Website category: university
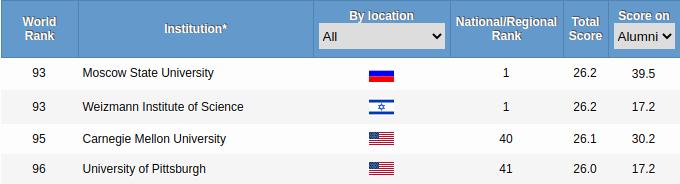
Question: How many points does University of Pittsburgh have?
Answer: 26.0

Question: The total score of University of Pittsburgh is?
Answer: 26.0

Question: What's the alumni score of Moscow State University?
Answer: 39.5

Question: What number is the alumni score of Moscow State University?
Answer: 39.5

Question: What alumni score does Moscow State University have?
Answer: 39.5

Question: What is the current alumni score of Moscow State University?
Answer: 39.5

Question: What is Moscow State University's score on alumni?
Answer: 39.5

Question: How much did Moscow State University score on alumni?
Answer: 39.5

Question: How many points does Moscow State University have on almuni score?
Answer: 39.5

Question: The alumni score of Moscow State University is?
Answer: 39.5

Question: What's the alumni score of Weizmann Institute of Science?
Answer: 17.2

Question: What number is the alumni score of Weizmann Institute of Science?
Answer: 17.2

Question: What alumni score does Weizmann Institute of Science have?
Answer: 17.2

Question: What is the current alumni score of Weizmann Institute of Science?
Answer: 17.2

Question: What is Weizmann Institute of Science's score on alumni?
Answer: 17.2

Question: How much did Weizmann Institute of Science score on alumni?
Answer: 17.2

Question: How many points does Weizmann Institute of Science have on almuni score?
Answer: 17.2

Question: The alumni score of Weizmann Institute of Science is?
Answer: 17.2

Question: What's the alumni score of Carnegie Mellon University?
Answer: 30.2

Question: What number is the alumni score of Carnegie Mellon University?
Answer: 30.2

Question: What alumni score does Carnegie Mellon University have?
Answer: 30.2

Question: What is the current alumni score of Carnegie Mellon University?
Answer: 30.2

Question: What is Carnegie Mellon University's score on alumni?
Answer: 30.2

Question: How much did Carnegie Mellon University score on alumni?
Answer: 30.2

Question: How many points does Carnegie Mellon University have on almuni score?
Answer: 30.2

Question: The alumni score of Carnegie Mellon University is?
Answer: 30.2

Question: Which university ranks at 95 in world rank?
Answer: Carnegie Mellon University

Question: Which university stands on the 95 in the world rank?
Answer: Carnegie Mellon University

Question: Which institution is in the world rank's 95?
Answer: Carnegie Mellon University

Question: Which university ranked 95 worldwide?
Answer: Carnegie Mellon University

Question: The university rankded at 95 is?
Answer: Carnegie Mellon University

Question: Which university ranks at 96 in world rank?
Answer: University of Pittsburgh

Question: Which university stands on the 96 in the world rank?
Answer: University of Pittsburgh

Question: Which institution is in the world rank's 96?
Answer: University of Pittsburgh

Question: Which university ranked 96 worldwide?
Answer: University of Pittsburgh

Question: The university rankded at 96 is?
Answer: University of Pittsburgh

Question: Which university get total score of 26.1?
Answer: Carnegie Mellon University

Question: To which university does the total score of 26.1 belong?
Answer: Carnegie Mellon University

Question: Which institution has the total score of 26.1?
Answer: Carnegie Mellon University

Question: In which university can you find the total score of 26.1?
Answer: Carnegie Mellon University

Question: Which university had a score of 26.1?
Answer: Carnegie Mellon University

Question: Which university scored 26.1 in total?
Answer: Carnegie Mellon University

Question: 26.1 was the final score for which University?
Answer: Carnegie Mellon University

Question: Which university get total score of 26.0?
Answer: University of Pittsburgh

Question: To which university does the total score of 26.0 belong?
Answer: University of Pittsburgh

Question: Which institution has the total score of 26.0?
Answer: University of Pittsburgh

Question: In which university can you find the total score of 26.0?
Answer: University of Pittsburgh

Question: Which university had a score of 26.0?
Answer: University of Pittsburgh

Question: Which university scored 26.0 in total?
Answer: University of Pittsburgh

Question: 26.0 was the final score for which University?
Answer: University of Pittsburgh

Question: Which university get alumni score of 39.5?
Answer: Moscow State University

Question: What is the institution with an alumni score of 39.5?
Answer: Moscow State University

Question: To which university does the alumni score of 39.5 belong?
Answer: Moscow State University

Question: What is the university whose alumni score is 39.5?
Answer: Moscow State University

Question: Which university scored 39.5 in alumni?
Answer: Moscow State University

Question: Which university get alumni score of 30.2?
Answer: Carnegie Mellon University

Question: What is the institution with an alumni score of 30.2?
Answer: Carnegie Mellon University

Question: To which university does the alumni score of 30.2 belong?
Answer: Carnegie Mellon University

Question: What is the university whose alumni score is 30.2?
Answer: Carnegie Mellon University

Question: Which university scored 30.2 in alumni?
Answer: Carnegie Mellon University